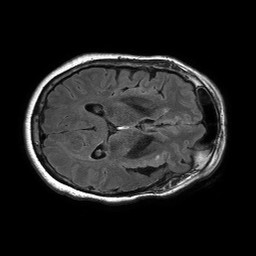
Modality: FLAIR
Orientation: axial
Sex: female
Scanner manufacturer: philips
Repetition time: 11 s
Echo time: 0.125 s